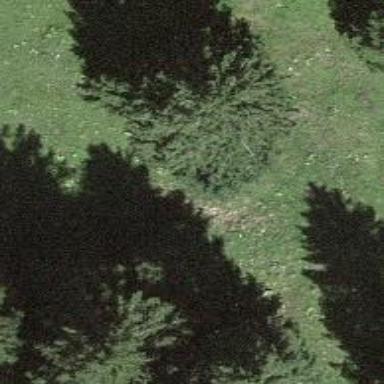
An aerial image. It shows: Single tag "natural: tree."